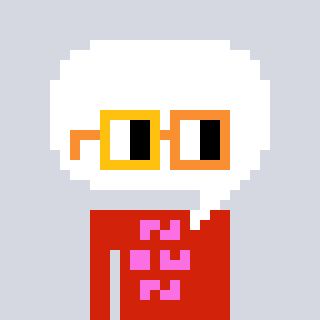
a pixel art character with square yellow and orange glasses, a speech bubble-shaped head and a red-colored body on a cool background